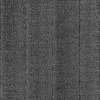
Atmospheric dust classification: dusty